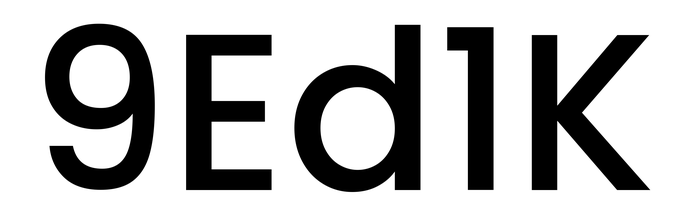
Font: Poppins-Medium